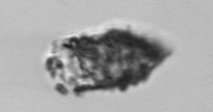
Label: Tintinnopsis